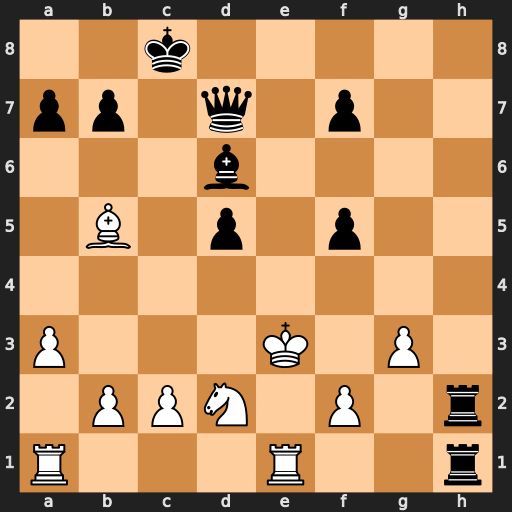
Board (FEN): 2k5/pp1q1p2/3b4/1B1p1p2/8/P3K1P1/1PPN1P1r/R3R2r
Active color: w
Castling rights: -
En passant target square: -
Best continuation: Bxd7+ Kxd7 Rxh1